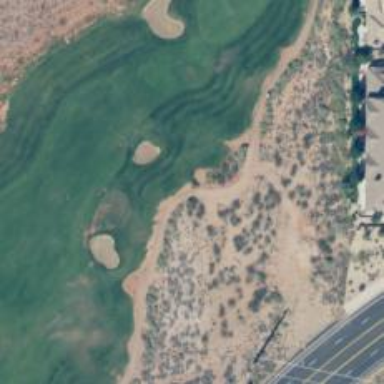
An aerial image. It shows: Service road used as golf cart path.